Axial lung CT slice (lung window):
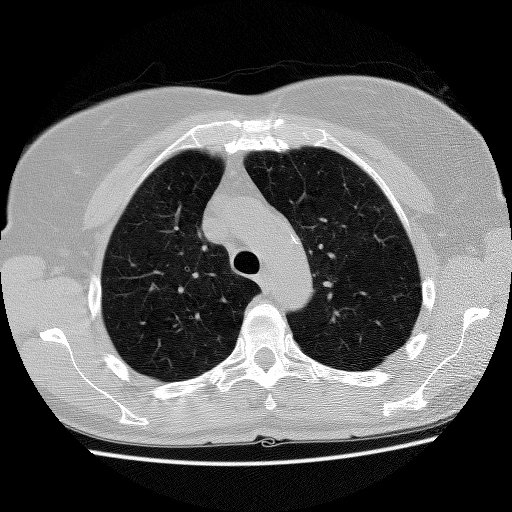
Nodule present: no